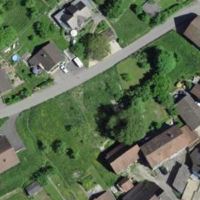
EUNIS habitat code: 54
Species observed at this site:
Geranium sanguineum